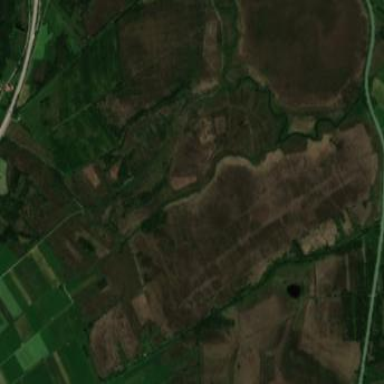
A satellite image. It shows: Bog wetland area.